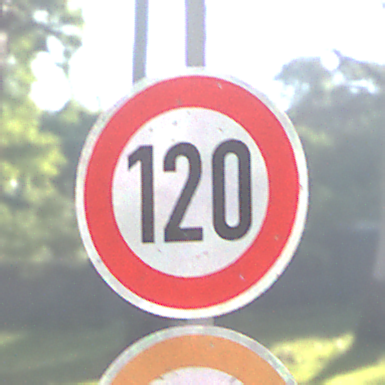
Verkehrszeichen: Geschwindigkeit120
Zusatzzeichen unten: Ueberholverbot
Umgebung: Outdoor, Nature
Tageszeit: MorningAfternoon
Wetter: Clear
Licht: Natural
Jahreszeit: NotSpecified
Kontrast: HighContrast